Field crop: maize
Growth stage: 2
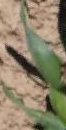
Species: maize